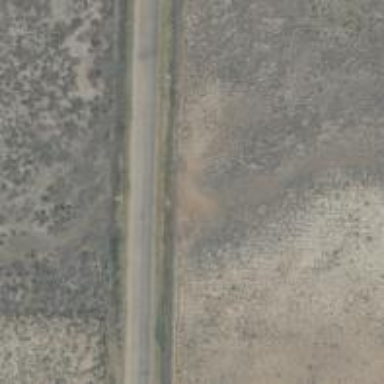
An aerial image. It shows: Unclassified road.